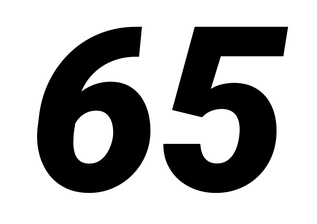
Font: Roboto-Italic_Black_Italic